Question: I've just started using "Laravel". But the code snippets isn't working.
inside my DemoController.php
'''
<?php class DemoController extends BaseController
{
public $restful = true;
public $layout = 'layout.default';
public function get_index()
{
$this->layout->title = 'laravelpage';
$View = View::make('demo1.index' , array(
'name'=>'Laravel user',
'age'=>'28',
'location'=>'dhaka'));
$this->layout->content = $View;
}
}
'''
and inside my index.blade.php
'''
<!doctype html>
<html lang="en">
<head>
<meta charset="UTF-8">
<title>{{ $title }}</title>
</head>
<body>
{{ $content }}
</body>
</html>
'''
my route is:
'''
Route::controller('demo1','DemoController');
'''
why it's showing this error?

How can I resolve it?
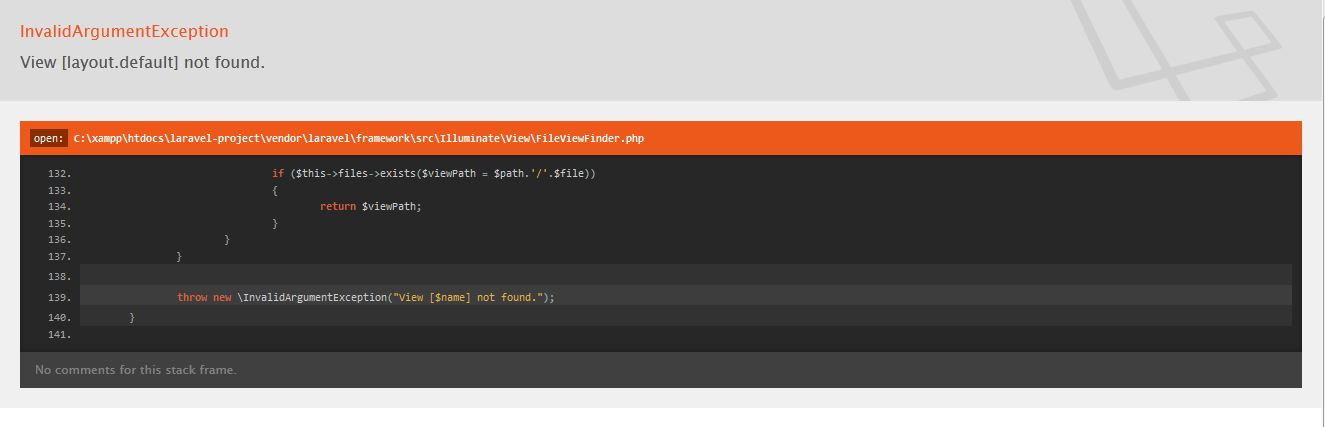
Answer: You mean Blade Layout ?
First,instead of , use just method name in you controller.
Second, try to use - mapping from your route
to you domain logic will be much more clear, and you'll have whole resource generated. For that purpose use great <URL>
Third, I dont see any connection between your blade variables and provided array ?
Using generators is optional, just a good practice.
Better solution is:
'''
public function index()
{
$my_array ["title"=>"some_title","content"=>"some_content"];
return View::make("my_view")->with("my_array",$my_array);
//or
return View::make("my_view",compact("my_array"));
}
'''
Besides other things that can go wrong in you app (permissions,laravel version...), you need to follow very basic pattern in order this to work:
Create a new route with:
'''
Route::get("demo1","DemoController@index");
'''
Create a new view (index.blade.php file) in your views folder (or subfolder).
Create a new controller:
'''
class DemoController extends BaseController{
public function index()
{
$my_array = ["title"=>"some_title","content"=>"some_content"];
return View::make("index")->with("my_array",$my_array);
}
}
'''
And in index.blade.php you can put something like:
'''
{{$title}}
{{$content}}
'''
Now go to browser and you should see title and content, after refresh.
I guess your server settings are right.